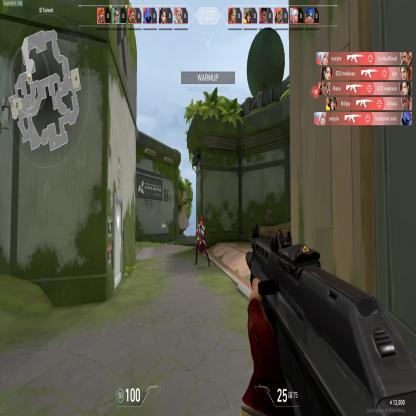
Label: enemy